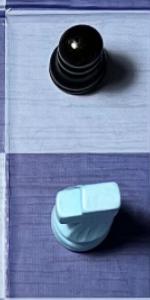
Label: Knight_White